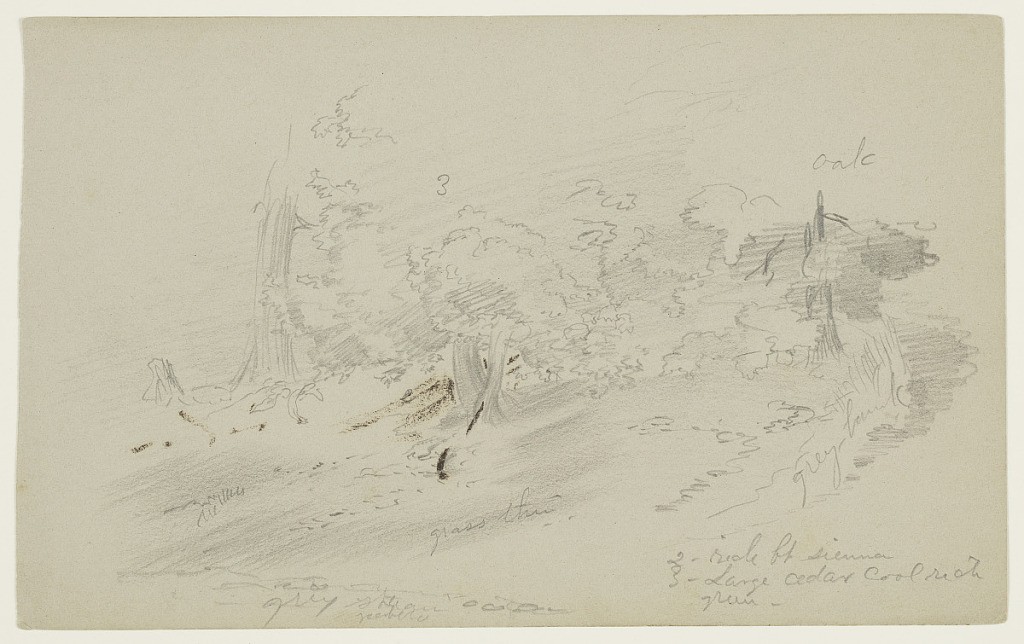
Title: Wooded Stream Bank
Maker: Frederic Edwin Church, American, 1826–1900
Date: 1860–80
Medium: Graphite and oxidized white gouache on gray-green wove paper; verso: graphite
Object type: Drawing
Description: Landscape sketch showing a view of a wooded bank by a stream, likely in or near Hudson, New York. Along the lower margin at left, the pebbles and flowing water of a stream are briefly visible in front of a grass bank with several partially rendered trees--notably, an oak at right. A steep bank is partially shown at far right.

Verso: Landscape sketch showing a view looking northeast from the Catskill Mountain House near Catskill, New York. In the foreground, the heavily wooded slope of North Mountain descends steeply at left, flattens out in the middle, and descends again at right. The view beyond reveals the rolling Hudson River Valley with several banks of puffy and wispy clouds intermingling overhead.